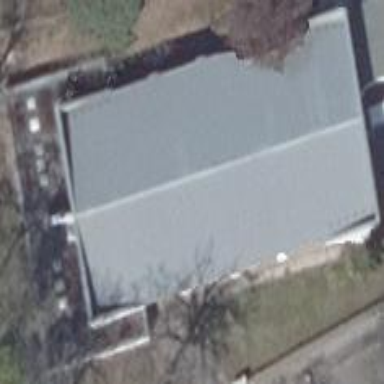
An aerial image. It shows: Sports centre building.